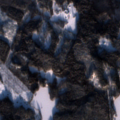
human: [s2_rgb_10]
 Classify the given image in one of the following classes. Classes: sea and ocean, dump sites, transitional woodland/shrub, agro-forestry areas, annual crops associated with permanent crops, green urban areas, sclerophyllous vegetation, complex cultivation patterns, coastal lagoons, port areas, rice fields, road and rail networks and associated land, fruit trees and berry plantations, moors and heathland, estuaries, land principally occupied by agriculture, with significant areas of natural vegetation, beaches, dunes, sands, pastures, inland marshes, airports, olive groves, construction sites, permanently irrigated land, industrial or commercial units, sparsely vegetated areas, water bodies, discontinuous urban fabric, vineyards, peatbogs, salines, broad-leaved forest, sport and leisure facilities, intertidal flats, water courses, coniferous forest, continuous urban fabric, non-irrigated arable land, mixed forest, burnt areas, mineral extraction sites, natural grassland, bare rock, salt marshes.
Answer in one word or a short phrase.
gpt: broad-leaved forest, coniferous forest, mixed forest, transitional woodland/shrub, water bodies